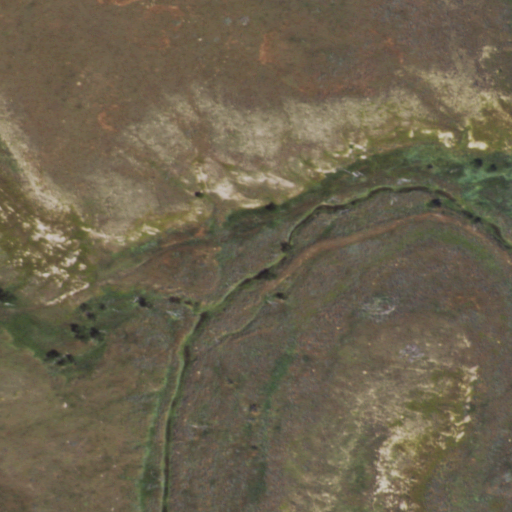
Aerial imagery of valley in Wyoming named Dixon Draw containing grassland, shrub, and herbaceous wetlands